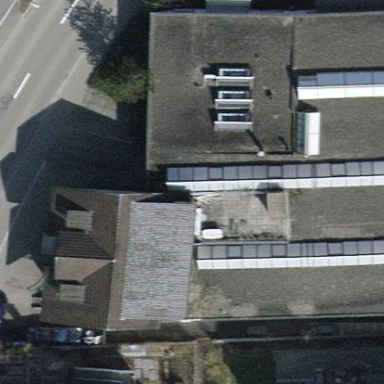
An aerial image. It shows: Warehouse building.